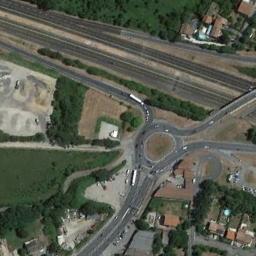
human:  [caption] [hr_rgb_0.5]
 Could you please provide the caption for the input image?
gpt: The roundabout is on the grass next to trees and buildings .

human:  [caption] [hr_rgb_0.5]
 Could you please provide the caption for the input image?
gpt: The roundabout connects four roads and some houses are next to the roundabout .

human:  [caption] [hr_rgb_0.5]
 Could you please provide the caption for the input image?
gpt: There are several moving vehicles on the road at the roundabout, Many buildings and some trees and a few lawns around the roundabout .

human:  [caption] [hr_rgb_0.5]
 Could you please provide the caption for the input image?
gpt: There are several buildings beside the roundabout .

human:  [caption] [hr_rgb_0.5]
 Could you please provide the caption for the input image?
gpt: There are some buildings and green bushes beside the roundabout .